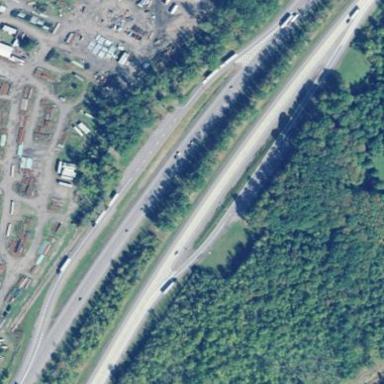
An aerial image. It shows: Rest area on the road with picnic tables.